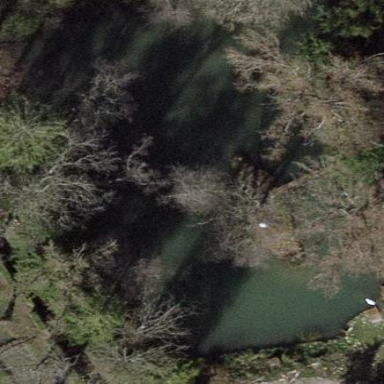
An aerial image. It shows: Small pond formed by natural water.